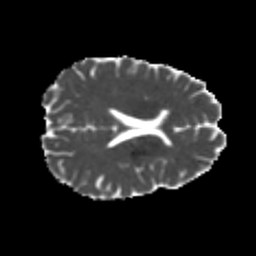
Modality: MD
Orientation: axial
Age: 24
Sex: male
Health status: healthy
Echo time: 0.074 s